Field crop: maize
Growth stage: 2
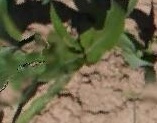
Species: maize